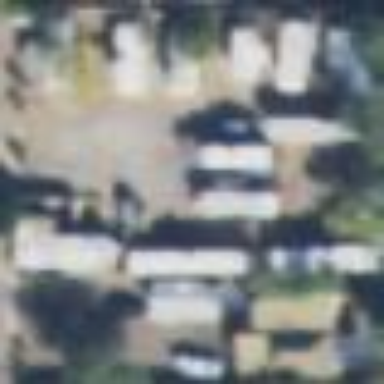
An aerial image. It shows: Residential area known as trailer park.